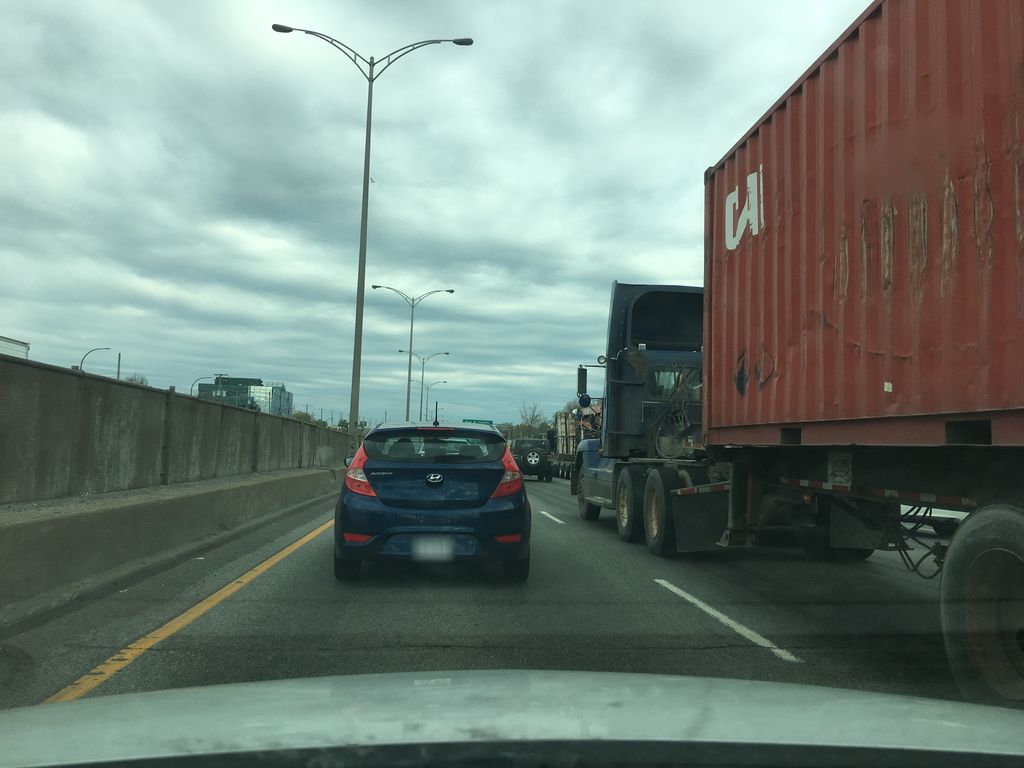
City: montreal